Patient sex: M
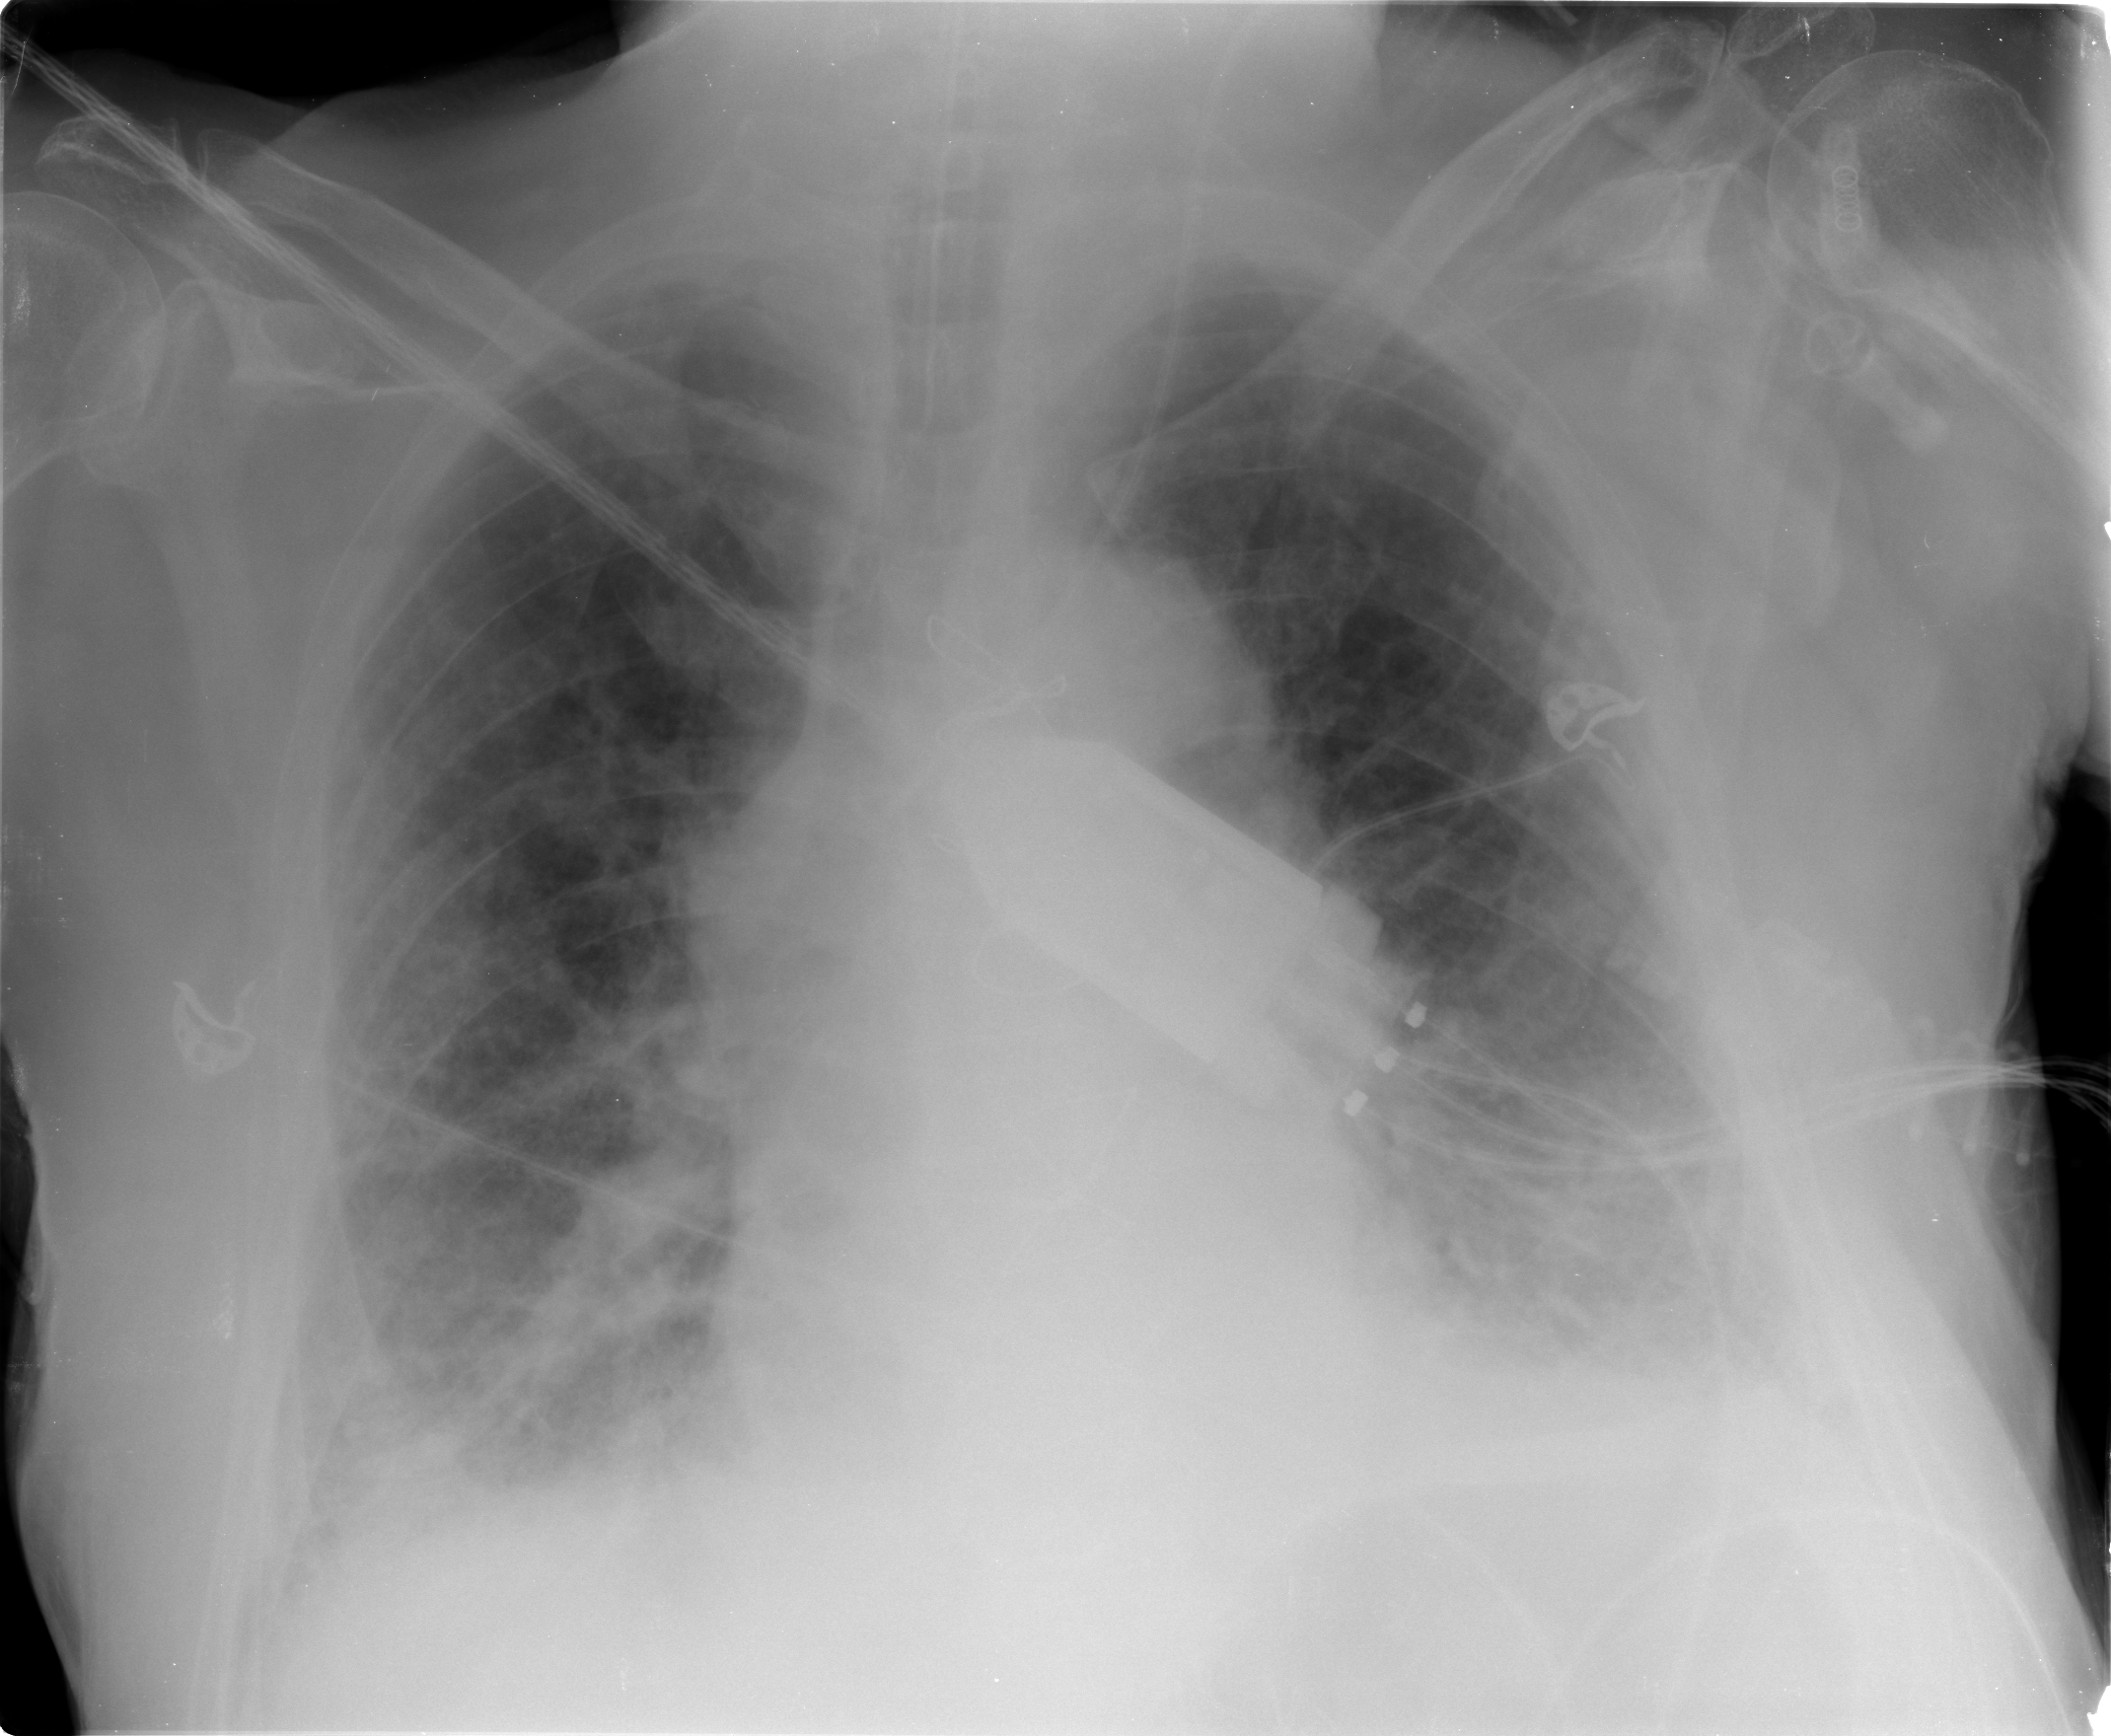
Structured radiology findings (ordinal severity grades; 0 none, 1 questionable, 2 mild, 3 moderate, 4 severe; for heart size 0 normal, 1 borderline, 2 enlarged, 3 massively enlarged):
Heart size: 2
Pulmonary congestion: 2
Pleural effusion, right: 2
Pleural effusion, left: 2
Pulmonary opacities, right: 3
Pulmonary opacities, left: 2
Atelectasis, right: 3
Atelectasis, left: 2